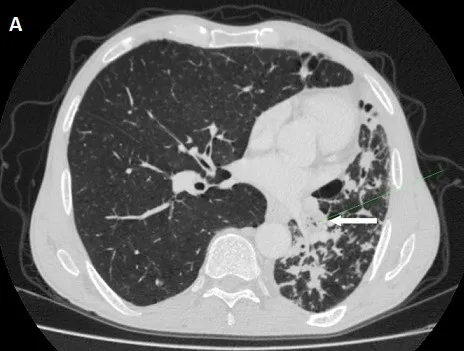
Chest CT scan-case 1:. Axial CT scan image.
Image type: radiology (ct)